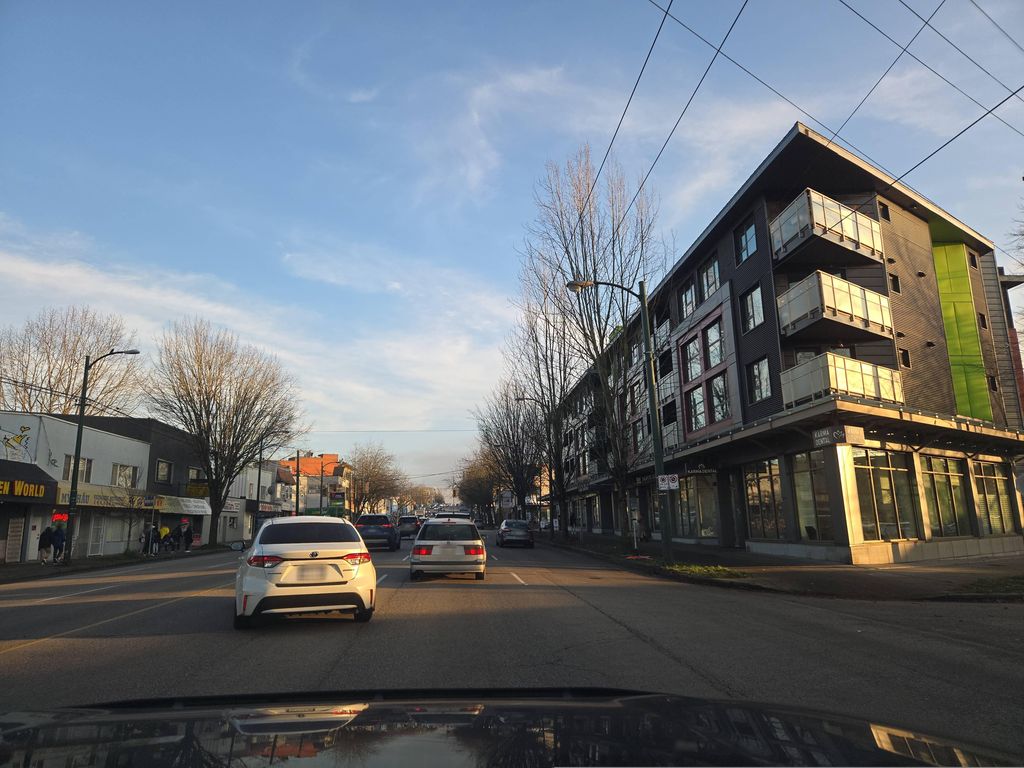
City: vancouver